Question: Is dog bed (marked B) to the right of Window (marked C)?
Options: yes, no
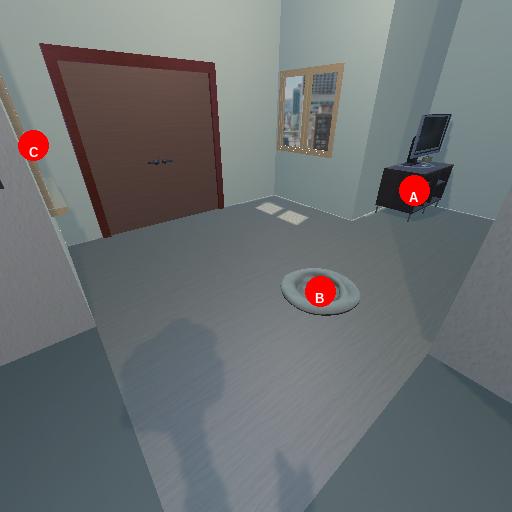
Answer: yes